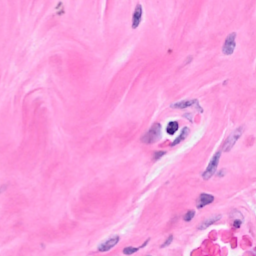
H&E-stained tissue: Breast